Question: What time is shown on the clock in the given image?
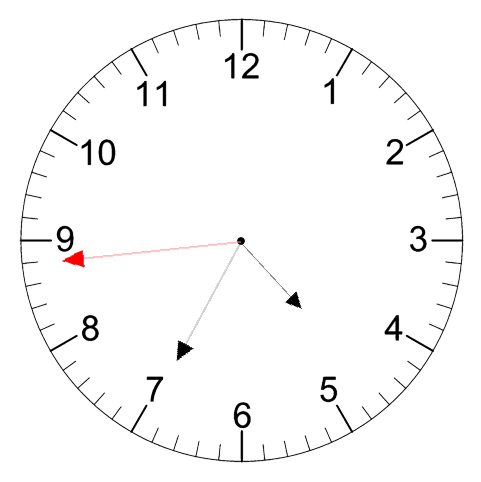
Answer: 04:34:44